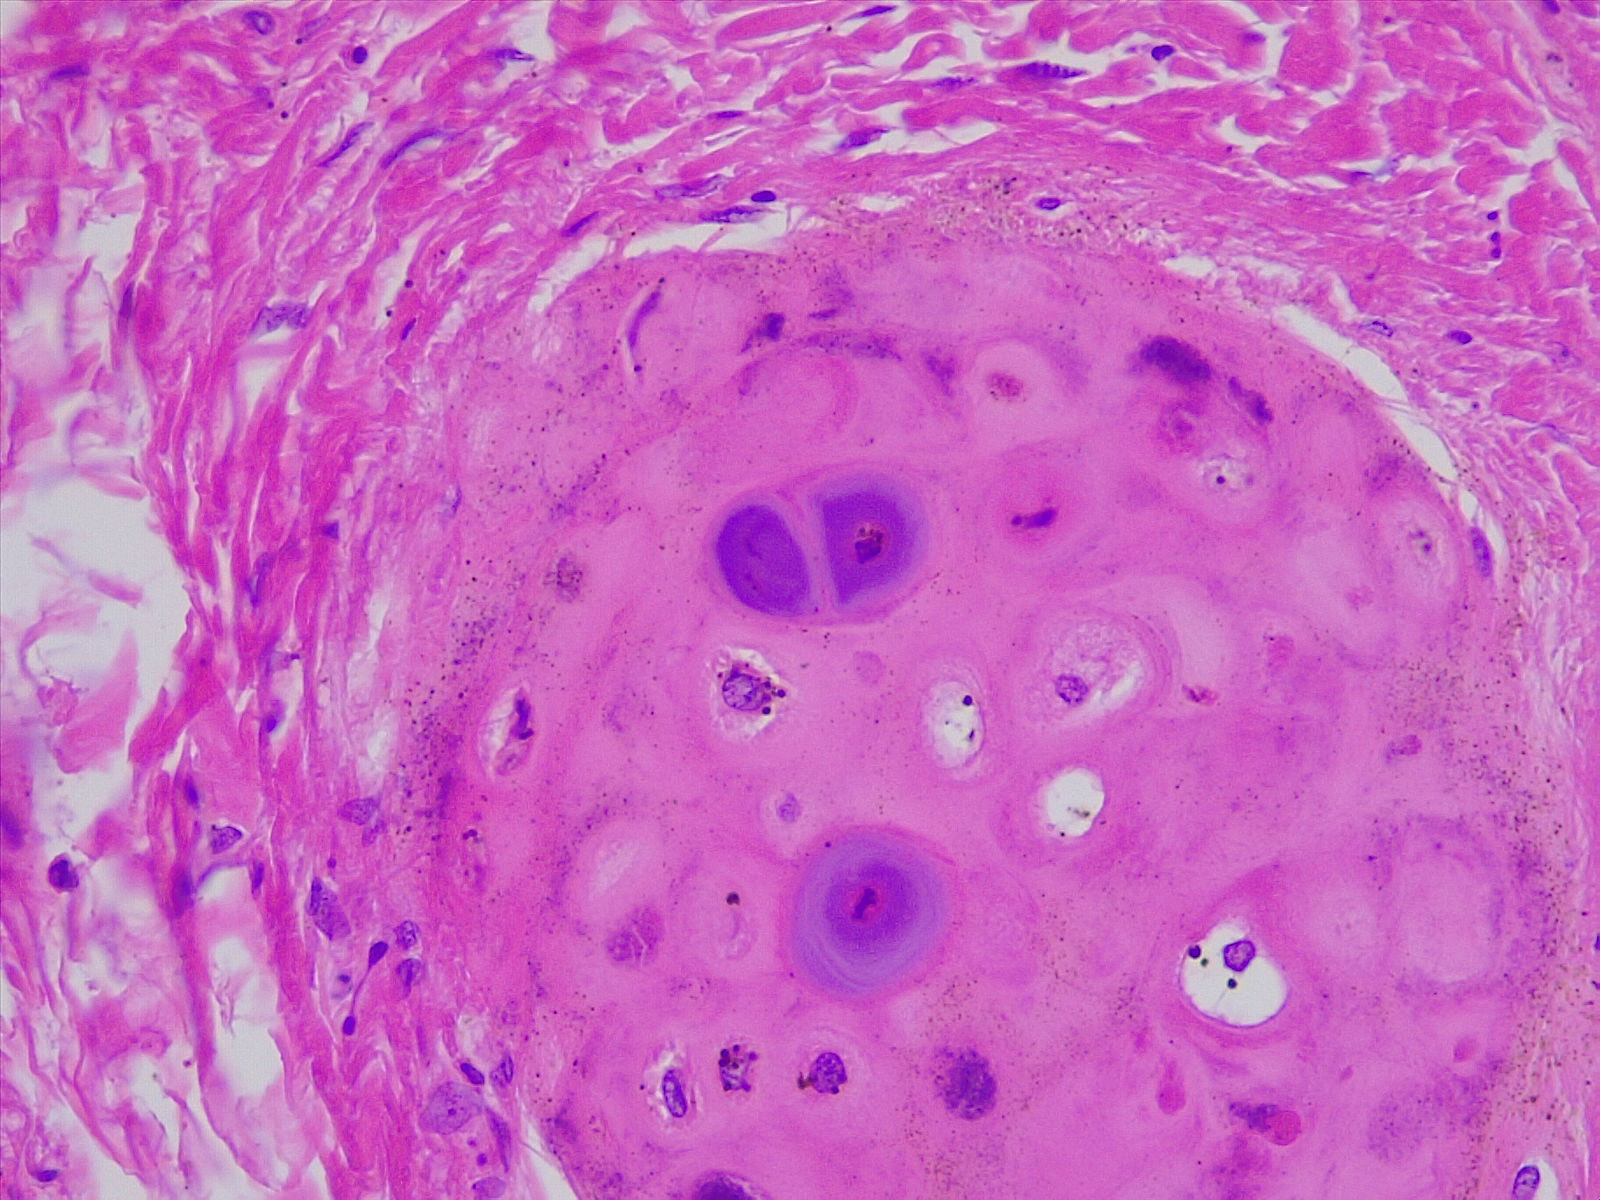
Label: normal lung tissue